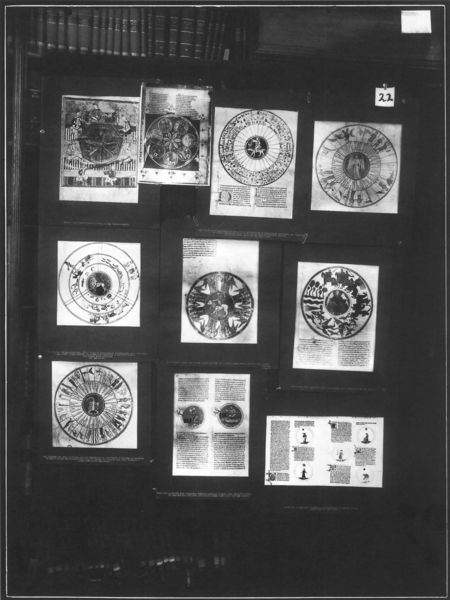
Titel: Mnemosyne (Bilderatlas, Fotos der Tafeln)
Künstler: Aby Warburg
Institution: London, The Warburg Institute Archive ©
Schlagwörter: blätter, dunkel, weiß, schwarz, zeichen, zeichnung, alt, regal, wand, kreis, rund, engel, schrift, bilder, bücher, grafik, klein, figuren, tafel, gardine, uhr, foto, rechtecke, hängen, schwarz-weiß, illustration, scharz, text, buchstaben, kreise, vitrine, jahr, poster, scherenschnitt, seiten, zahl, zentrum, sammlung, mandala, buchseiten, sternzeichen, krei, anordnung, symbole, römisch, drucke, zeichnungen, zehn, archiv, kalender, astrologie, astronomie, tierkreis, byzantinisch, info, sternkreiszeichen, 21, 22, 10, konvolut, pabbildung, buchausschnitte